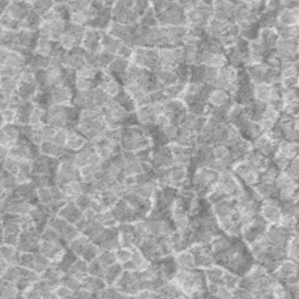
Label: frost